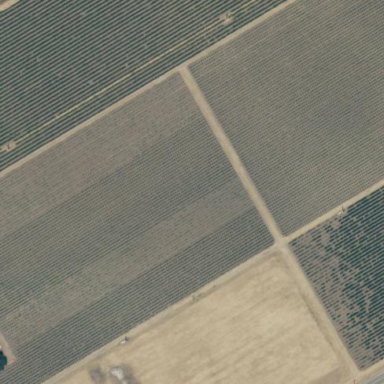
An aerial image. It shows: Vineyard with wine grapes as the main crop.